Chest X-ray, PA view. Patient: 41 years old, sex M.
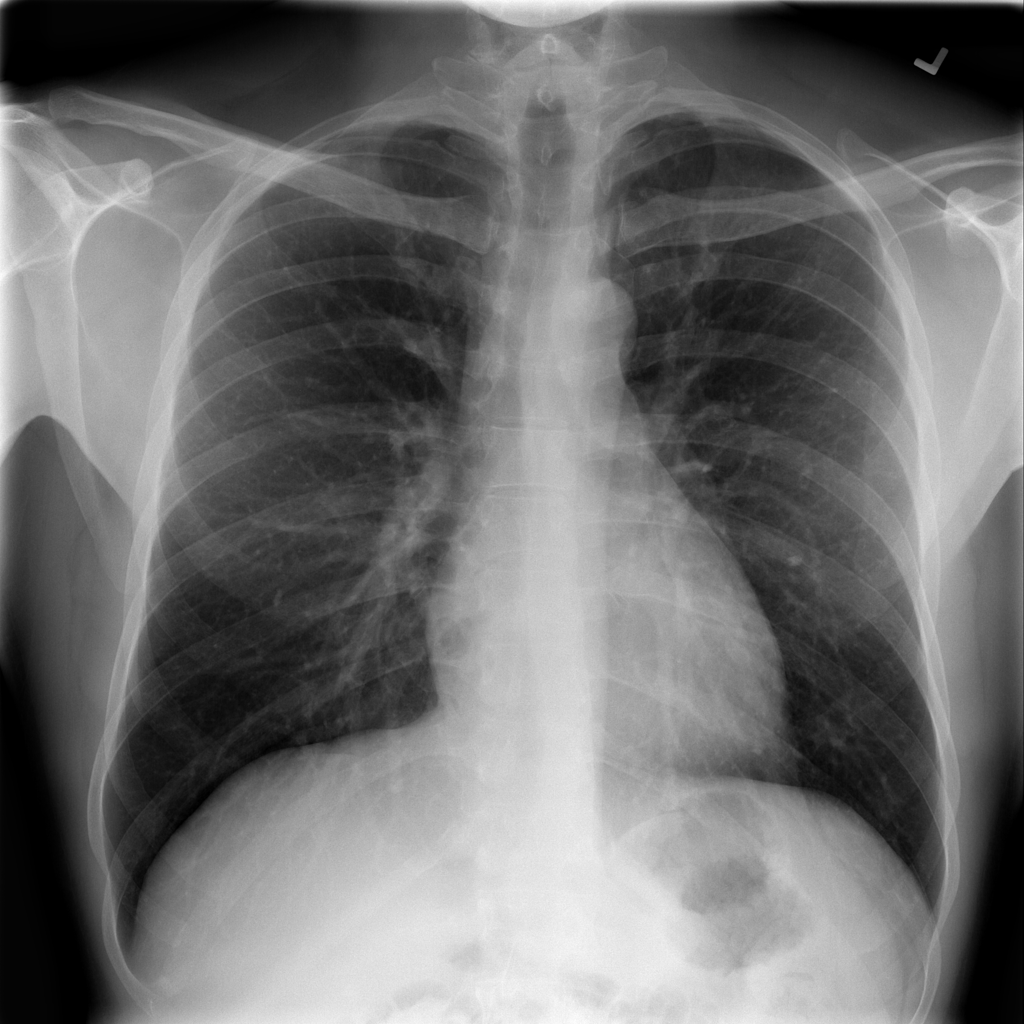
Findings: No Finding